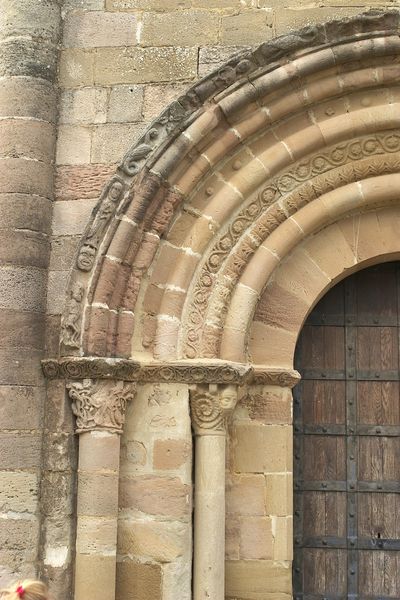
Titel: Santa Maria in Eunate
Standort: Eunate, Santa Maria (EU - E)
Schlagwörter: sand, holz, profil, säule, säulen, tür, rot, tier, muster, ornament, stein, kirche, rund, relief, bogen, mauer, figuren, rundbogen, detail, floral, verzierung, metall, tor, foto, fotografie, bögen, eingang, eisen, torbogen, dom, mauerwerk, blondine, kapitelle, kathedrale, kapitell, verziert, fries, portal, gesims, sandstein, archivolten, portikus, mittelalter, fabelwesen, romanik, eiche, beschlag, schnecke, spirale, gothisch, fot, kapitel, holztür, romanisch, beinhaus, gewände, gebeine, freimaurer, eisenbeschläge, getreppt, tüpr, treppenvortal, stein sand, mödling, karner